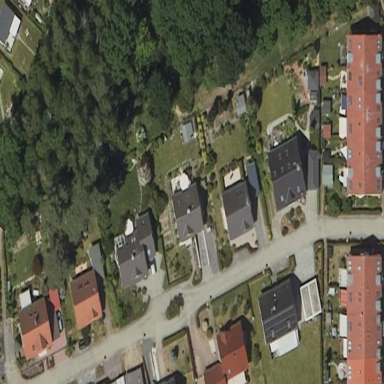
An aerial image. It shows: Residential area.